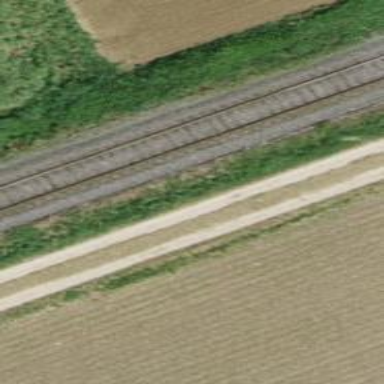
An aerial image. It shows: Gravel track with grade 2 quality.